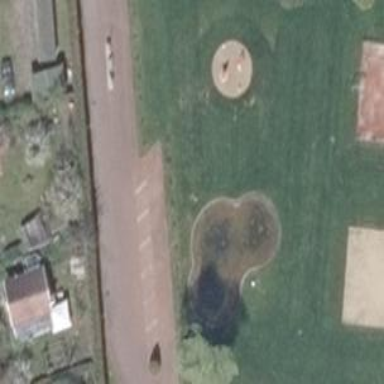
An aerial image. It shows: Fountain.